Interaction volume radius: 5 \u00c5
Interaction volume height: 20 \u00c5
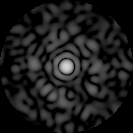
Disorder parameter: 0.8052